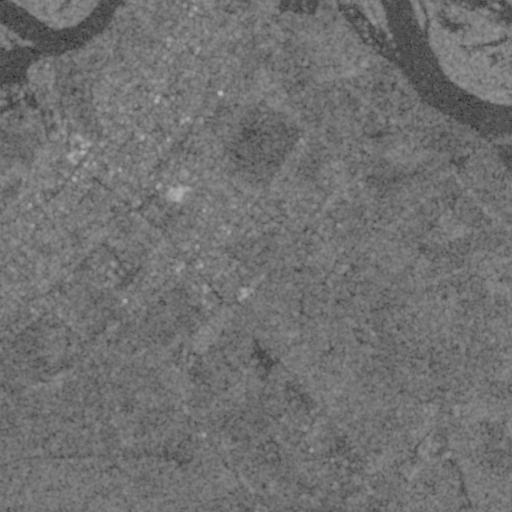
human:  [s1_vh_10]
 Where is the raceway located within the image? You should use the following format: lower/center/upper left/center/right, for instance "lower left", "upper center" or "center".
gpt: The raceway is located in the center right of the image.
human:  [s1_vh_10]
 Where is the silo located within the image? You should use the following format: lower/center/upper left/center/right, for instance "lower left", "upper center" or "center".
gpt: The silo is located in the center of the image.
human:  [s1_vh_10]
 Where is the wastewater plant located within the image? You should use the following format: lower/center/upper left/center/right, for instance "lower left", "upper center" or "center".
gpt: The wastewater plant is located in the upper center of the image.
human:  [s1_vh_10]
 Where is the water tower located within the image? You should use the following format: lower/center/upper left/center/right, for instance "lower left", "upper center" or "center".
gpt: The water tower is located in the upper left of the image.
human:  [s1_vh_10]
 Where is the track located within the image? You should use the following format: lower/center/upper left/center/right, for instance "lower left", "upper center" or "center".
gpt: There is no track in the image.

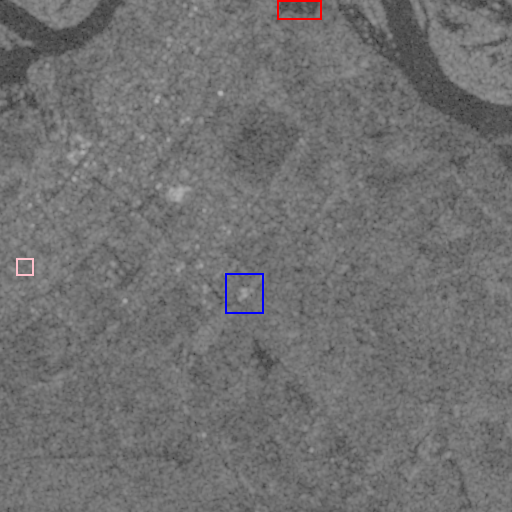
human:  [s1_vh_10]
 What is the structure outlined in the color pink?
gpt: The structure outlined in pink is a park.
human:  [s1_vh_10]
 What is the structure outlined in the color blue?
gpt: The structure outlined in blue is a silo.
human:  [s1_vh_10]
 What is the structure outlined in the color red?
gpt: The structure outlined in red is a wastewater plant.
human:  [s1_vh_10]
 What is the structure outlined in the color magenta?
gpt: There is no magenta outline.